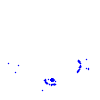
Particle: kaon